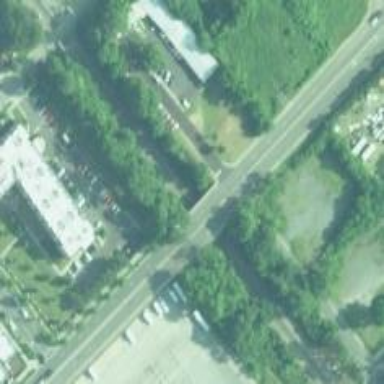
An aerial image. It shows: Secondary road with bridge.